Field crop: maize
Growth stage: 1
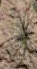
Species: salsola